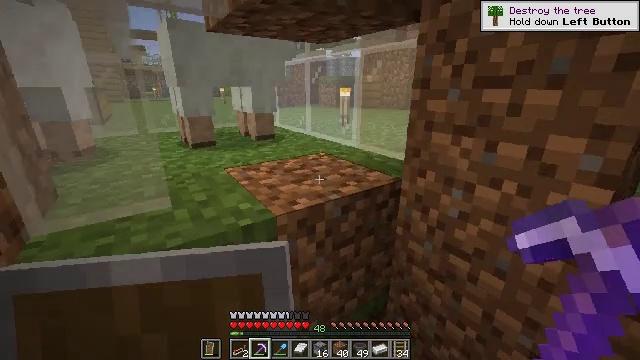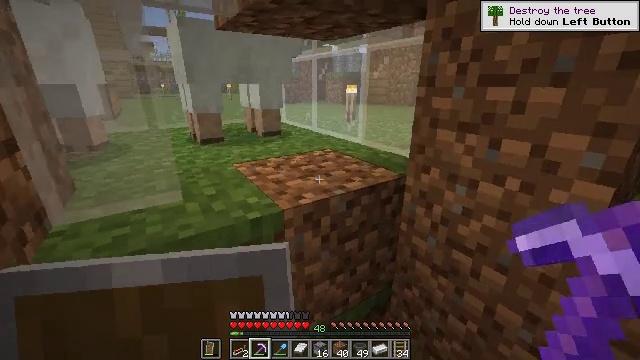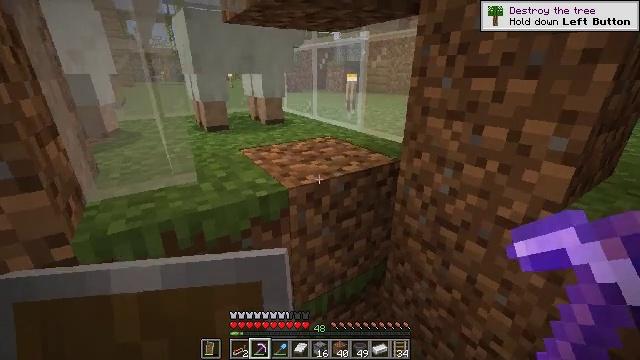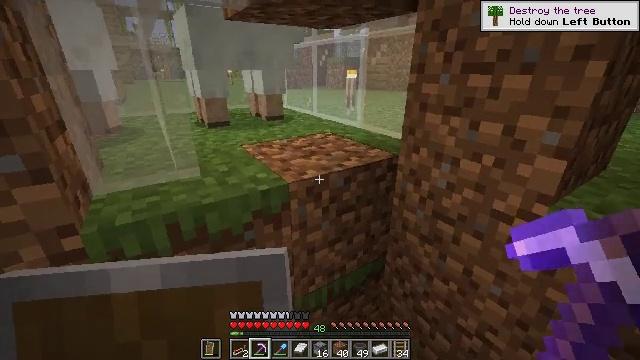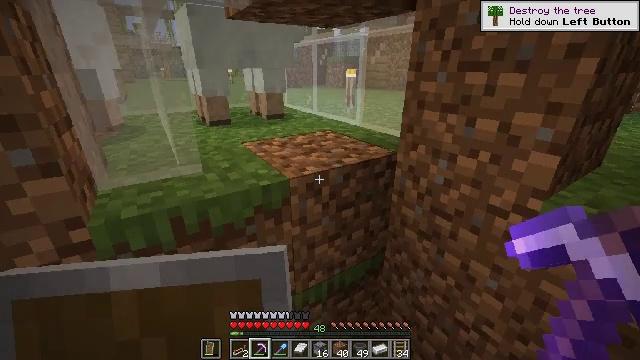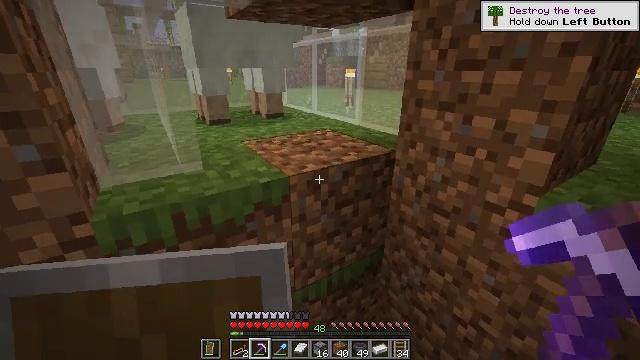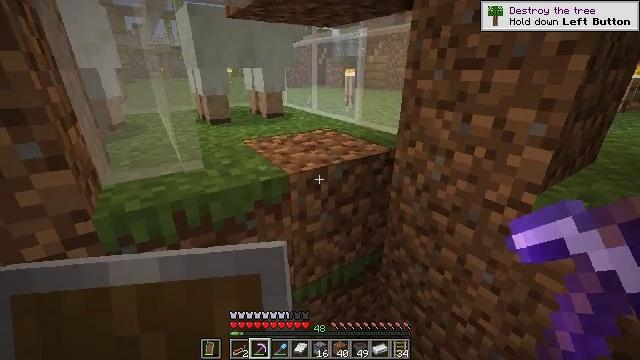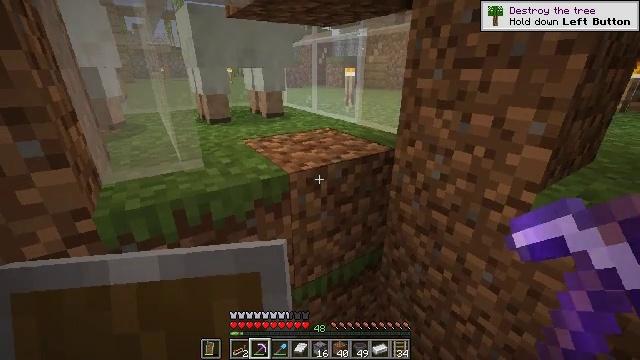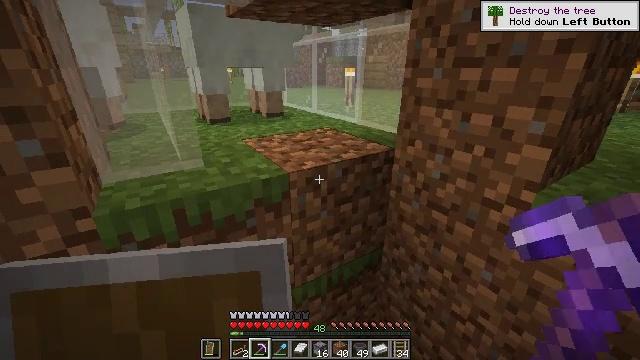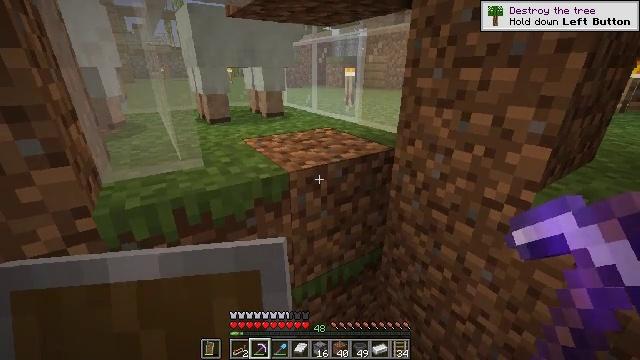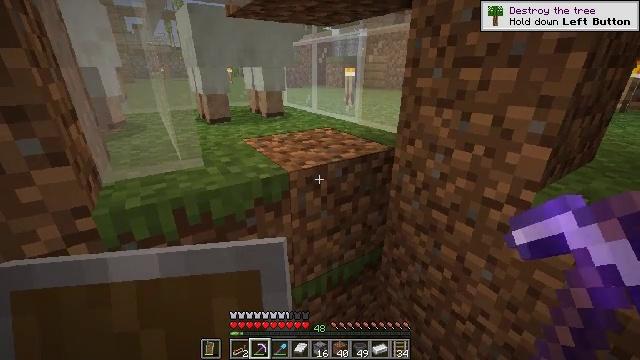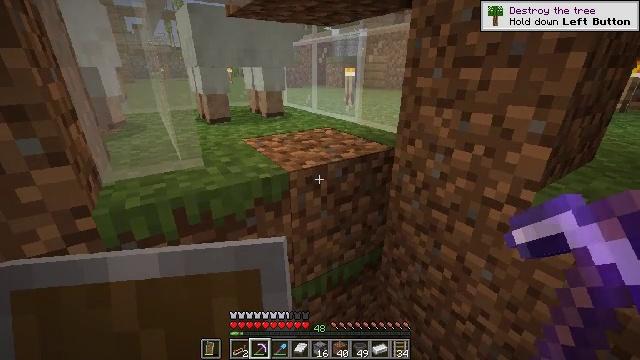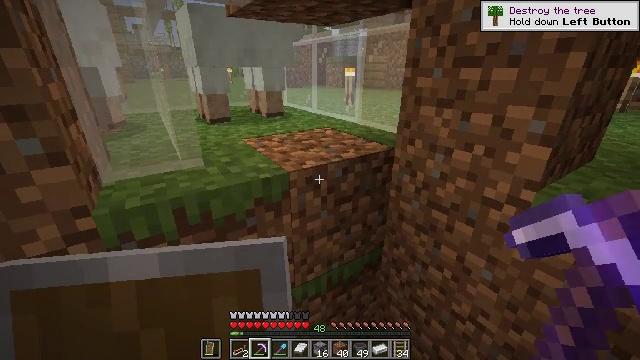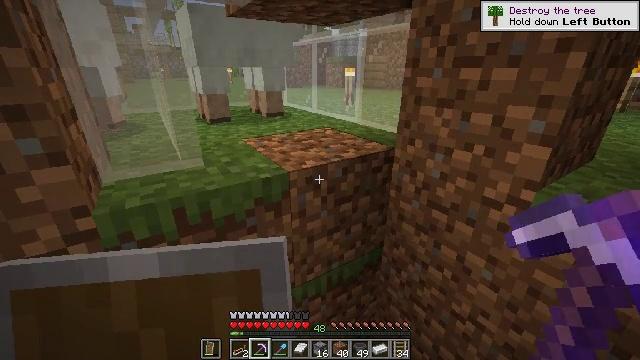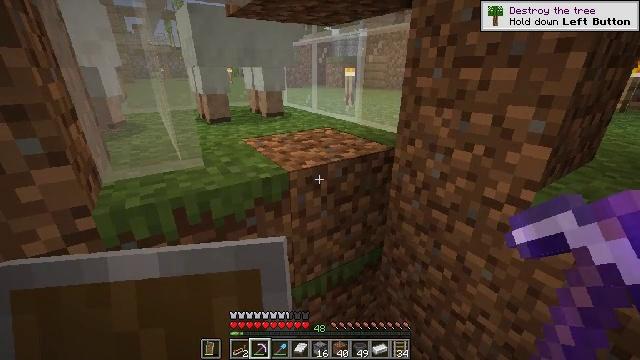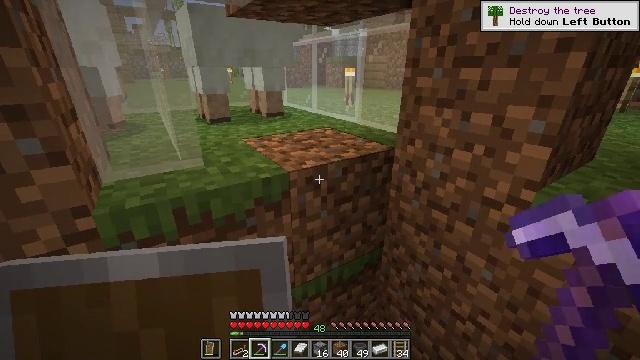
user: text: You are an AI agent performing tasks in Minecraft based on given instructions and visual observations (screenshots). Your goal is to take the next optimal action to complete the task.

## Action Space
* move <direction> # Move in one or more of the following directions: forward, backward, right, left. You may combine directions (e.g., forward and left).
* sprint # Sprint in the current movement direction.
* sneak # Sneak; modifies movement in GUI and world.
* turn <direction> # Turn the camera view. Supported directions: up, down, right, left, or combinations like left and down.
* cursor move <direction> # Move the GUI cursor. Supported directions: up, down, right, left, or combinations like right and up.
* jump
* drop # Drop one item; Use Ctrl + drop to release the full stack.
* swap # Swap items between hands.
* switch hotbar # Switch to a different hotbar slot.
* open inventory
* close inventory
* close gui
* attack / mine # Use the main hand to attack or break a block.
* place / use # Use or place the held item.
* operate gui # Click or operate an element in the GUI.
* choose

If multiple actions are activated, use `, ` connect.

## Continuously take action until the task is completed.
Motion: motion action
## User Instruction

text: Mine white stained glass pane from a window.
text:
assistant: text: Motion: move back, turn left
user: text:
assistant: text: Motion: turn down
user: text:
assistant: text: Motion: no_op
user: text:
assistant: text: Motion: no_op
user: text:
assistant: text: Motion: no_op
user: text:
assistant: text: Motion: no_op
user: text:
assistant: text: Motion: no_op
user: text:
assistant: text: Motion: no_op
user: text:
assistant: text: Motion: no_op
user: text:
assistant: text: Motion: no_op
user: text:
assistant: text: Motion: no_op
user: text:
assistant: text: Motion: no_op
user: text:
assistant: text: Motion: no_op
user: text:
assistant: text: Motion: no_op
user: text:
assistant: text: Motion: no_op
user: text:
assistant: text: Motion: no_op
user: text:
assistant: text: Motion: no_op
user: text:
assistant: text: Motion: no_op
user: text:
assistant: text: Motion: no_op
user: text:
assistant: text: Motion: no_op
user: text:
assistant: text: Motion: no_op
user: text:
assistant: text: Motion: no_op
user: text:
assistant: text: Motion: no_op
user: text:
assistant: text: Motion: no_op
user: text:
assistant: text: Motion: no_op
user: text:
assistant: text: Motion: no_op
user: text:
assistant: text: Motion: no_op
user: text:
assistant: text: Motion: no_op
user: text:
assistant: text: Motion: no_op
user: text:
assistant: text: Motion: no_op